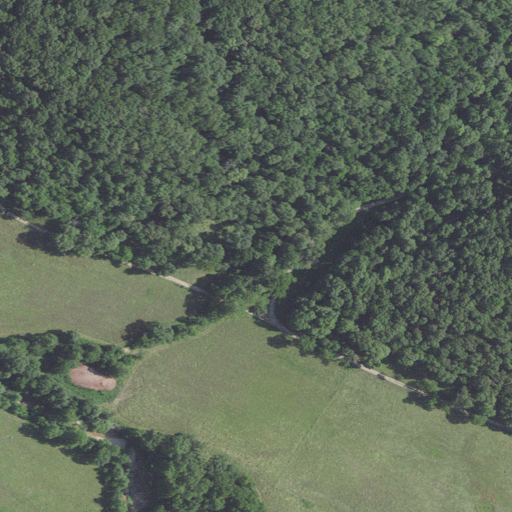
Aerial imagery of valley in Missouri named Bolton Hollow containing deciduous forest, pasture, and open development